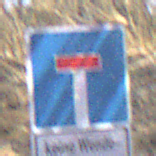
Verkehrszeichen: Sackgasse
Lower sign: HinweisGeaenderteVorfahrtVerkehrsfuehrungVerkehrsregelung3
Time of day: Midday
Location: Outdoor (Nature)
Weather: Clear
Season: NotSpecified
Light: Natural